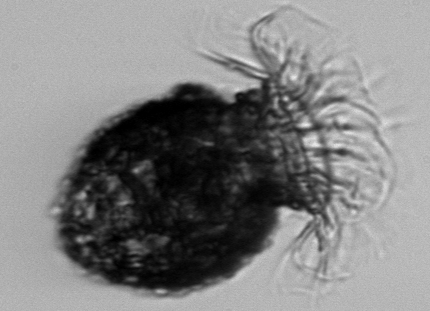
Label: Stenosemella_morphotype1